Question: Here's a <URL> with a couple datepickers. Here's the Drip result for that:
<URL>
This page leaks indefinitely in IE6sp1 when I click the Refresh button repeatedly (IE6sp3+, Opera 9, Chrome2, and FF3+ seem to be good). The memory goes up and never goes down until I actually close the browser completely.
I've also tried using the latest nightly of jquery (r6414) and the latest stable UI (1.7.2) but it didn't make any difference. I've tried various things with no success (<URL>.
I'm looking for a solution other than "use a different browser!!1" as I don't have any control over that. Any help will be greatly appreciated!
I added that button event to a loop and this is what happens (the sudden drop off is when I terminate IE):

I filed a <URL>.
This is also on the <URL>.
This (as reported on the mailing list) doesn't work, and in fact makes things worse:
'''
$(window).bind("unload", function() {
$('.hasDatepicker').datepicker('destroy');
$(window).unbind();
});
'''
It's not enough to just call destroy. I'm still stranded with this one and getting very close to ripping jquery out of the project. I love it (I really do!) but if it's broken, I can't use it.
Starting the bounty, another 550 points to one helpful individual!
Some more testing has shown that this leak exists in IE6 and IE6sp1, but has been fixed in IE6sp2+. Now, about the answers I have so far...
So far all answers have been any one of these:
1. Abandon IE6sp0/sp1 users or ignore them
2. Debug jquery and fix the problem myself
3. I can't repro the problem.
I know beggars can't be choosers, but those simply are not answers to my problem.
I cannot abandon my users. They make up 25% of the userbase. This is a custom app written for a customer, designed to work on IE6. It's not an option to tell my customers to just deal with it. It leaks so fast that after five minutes, some of the weaker machines are unusable.
Further, while I'd love to become a JS ninja so I can hunt down obscure memory leaks in jquery code (granted this is MS's fault, not jquery's), I don't see that happening either.
Finally, multiple people have reproduced the problem here and on the mailing list. If you can't repro it, you might have IE6SP2+, or you might not be refreshing enough.
Obviously this issue is very important to me (hence the 6 revisions, bounty, etc.) so I'm open to new ideas, but please keep in mind that none of those three suggestions will work for me.
Thanks to all for your consideration and insights. Please keep them coming!
The bounty has ended and Keith's answer was auto-accepted by SO. I'm sorry that only half the points were awarded (since I didn't select the answer myself), but I'm still really stuck so I think half is fair.
I am hopeful that the jquery/jquery-ui team can fix this problem but I'm afraid that I'll have to write this off as "impossible (for now)" and stop using some or all of jquery. Thanks to everyone for your help and consideration. If someone comes along with a real solution to my problem, please post and I'll figure out some way to reward you.
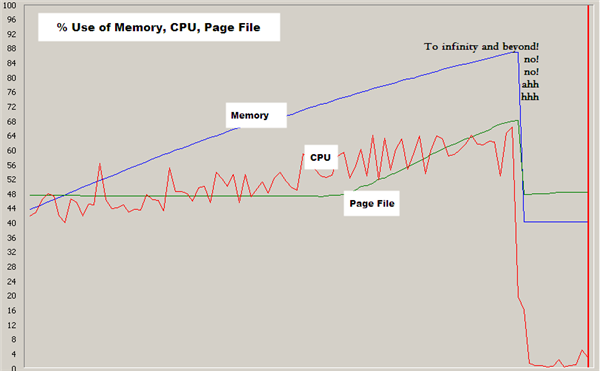
Answer: I hate to say this, your approach is correct and professional, but I'd be tempted to just leave it.
The consequences of not fixing this is that IE6 users will notice their machine getting slower and slower and ultimately either crashing completely or more likely crashing IE6.
So what?
Really -
Yours definitely won't be the only site they visit with this leak, and they will see IE6 crash regularly regardless of what you do, because that's what it does.
It's unlikely that anyone still on IE6 could even point out your application as one that leaks.
Finally when IE6 does crash it reports IE6 as the culprit - you can legitimately point out that this is a bug in IE6 that Microsoft have fixed in a new release.
Your expensive time is better spent on improving the application for the users not trapped in legacy hell - your app should basically work for IE6 users, but this sort of issue can suck away all of your time and not fix their problem. IE6 is still going to be an unsupported, crash ridden, security hole of a browser.
I suspect the jQuery devs take a similar view to me. Also you have to do some really ugly stuff to get round this bug in IE6, including hacky DOM work that stops the leak but is actually much slower.
---
Ok, this isn't an easy problem to fix - MS describe the IE6 bug (and provide advice on how to fix it) here: <URL>
Basically this isn't a problem with javascript or jQuery - the actual issue is with the IE6 DOM - when HTML elements are added to the page (by javascript, rather than being in the page when it loads) IE can't garbage collect them unless they are created in a very specific way.
This is back to front from how jQuery UI builds elements (see DOM insertion order bug in the link above) and so this isn't something that either the jQuery devs or you can easily fix.
So how do you fix the issue? Well, you can stick with the legacy pop-up calendar for IE6 or you can write your own one.
I would recommend the former, but if you really want to built the latter there are some basic rules to follow:
1. Always add elements top-down - for instance if you want to built a table add the <table> element into the page's DOM, then add <tr> then <td> and so on. This is back to front as it's much quicker to build the entire table and then add it to the DOM - unfortunately that's where IE6 loses track of it.
2. Only use CSS and HTML 3.2 attributes - sounds dumb, but IE6 creates extra objects to store the extra attributes (or 'expando' properties) and these also leak.
3. Kinda related to (2), but as @gradbot mentions IE6 has problems garbage collecting javascript variables - if they reference a DOM element inside an event fired from that element you can get problems. This is also compounded by javascript references to DOM elements that have 'expando' properties.
If you have a look around online there may already be a drop-down DHTML calendar that sticks to these rules - it won't be as pretty, quick or configurable as the jQuery UI one, but I'm sure I've seen it done without leaking in IE6.
I think the best bet is to keep as much static as possible - for instance you could load the calendar grid (week numbers and day column headings) with the page and then dynamically load in the numbers (and nothing else). Create the day numbers as links, with javascript in the href - not best practice normally but far less likely to leak in IE6.